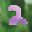
Label: 2